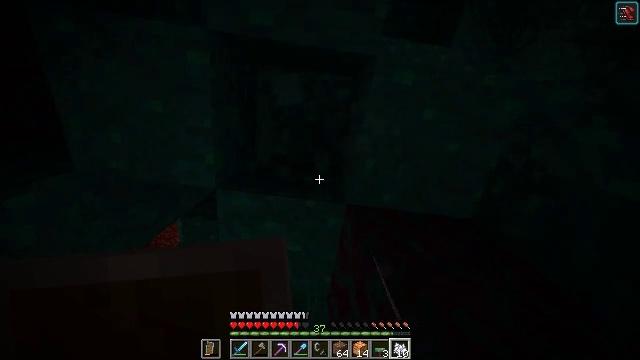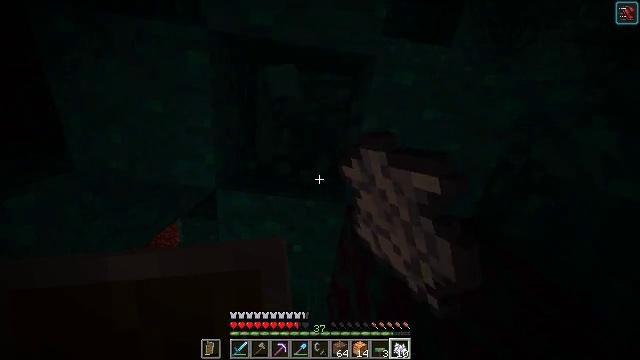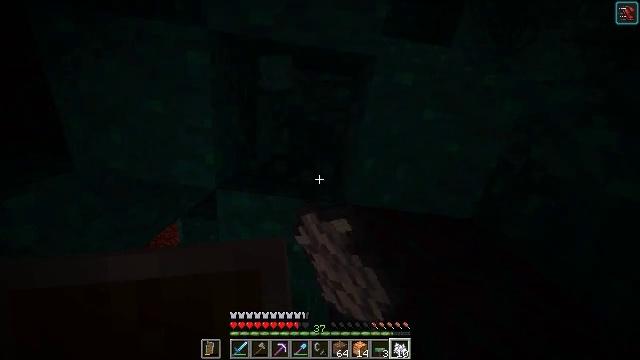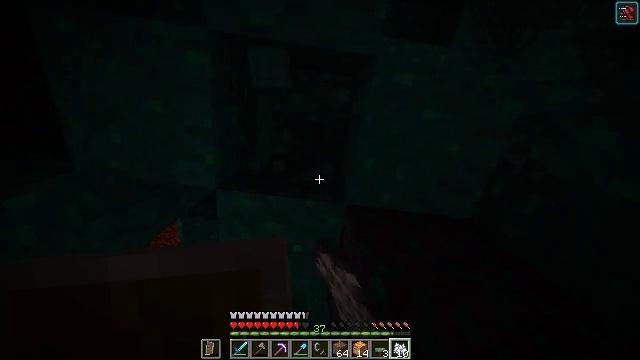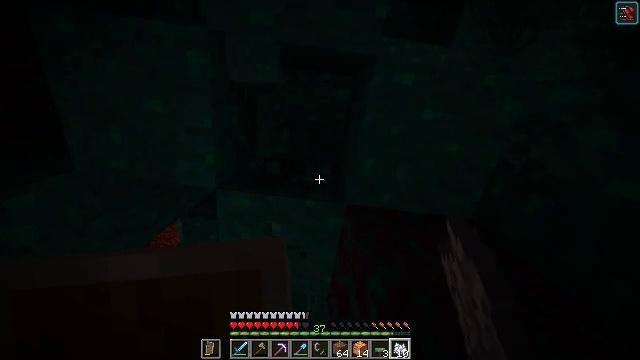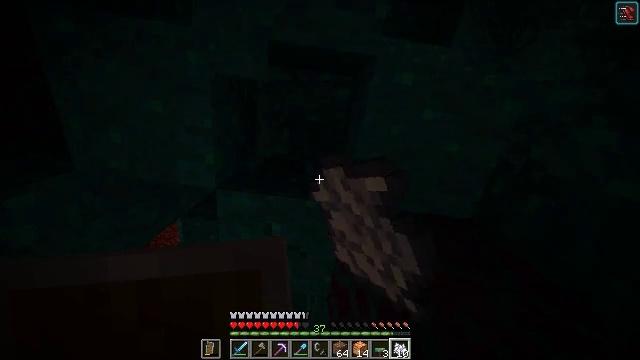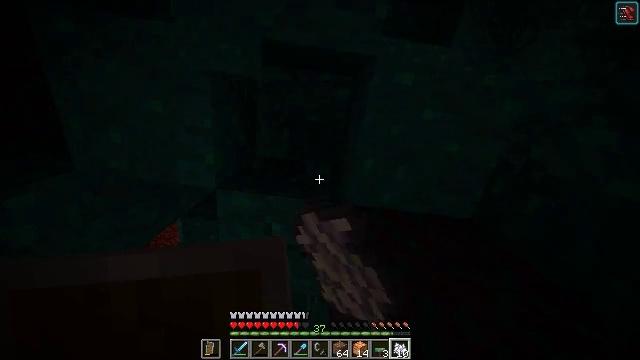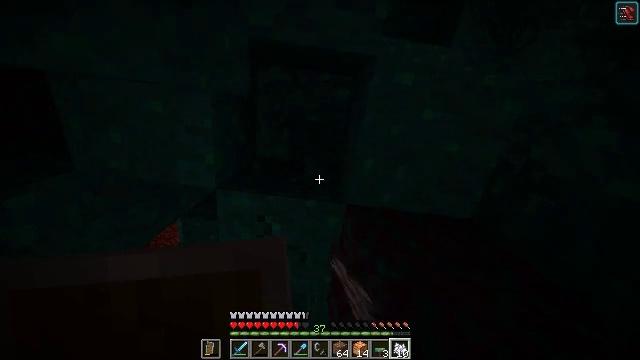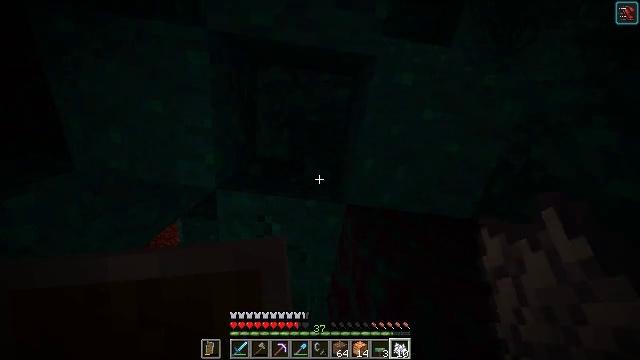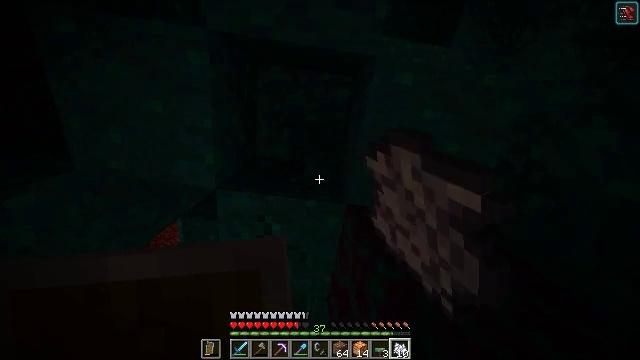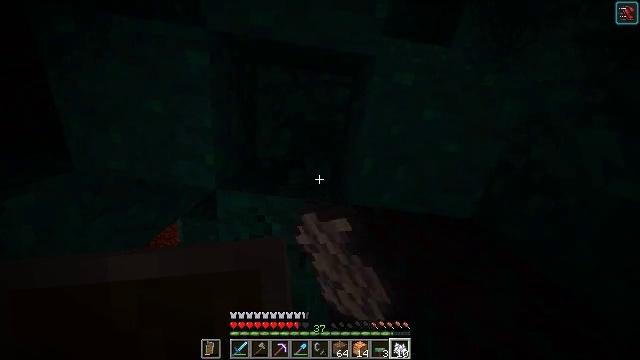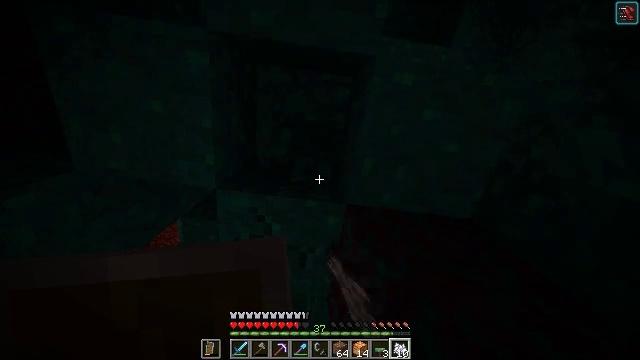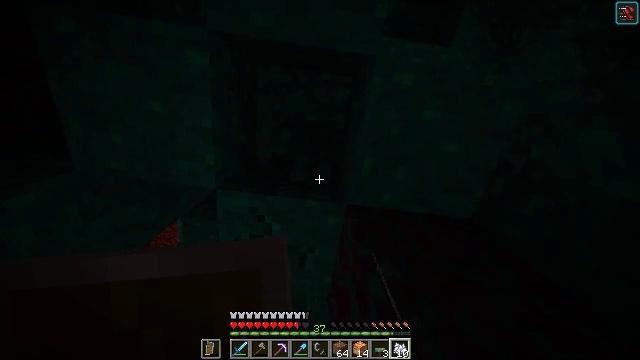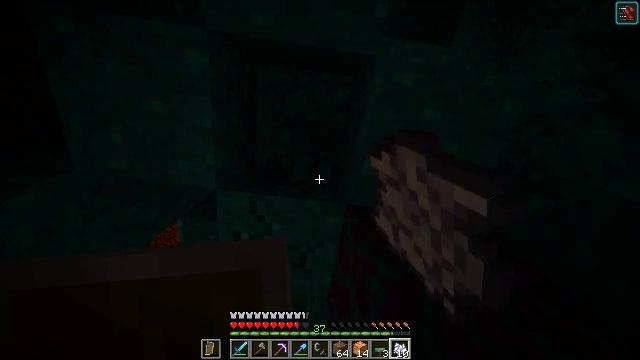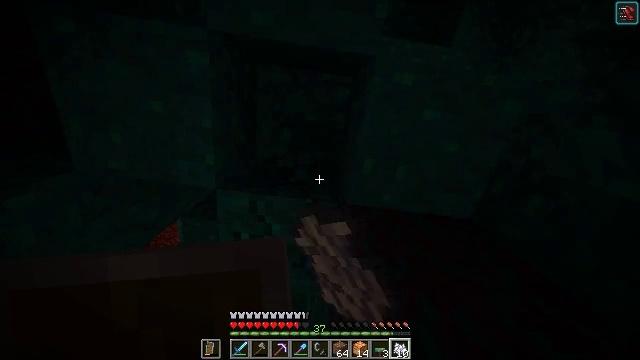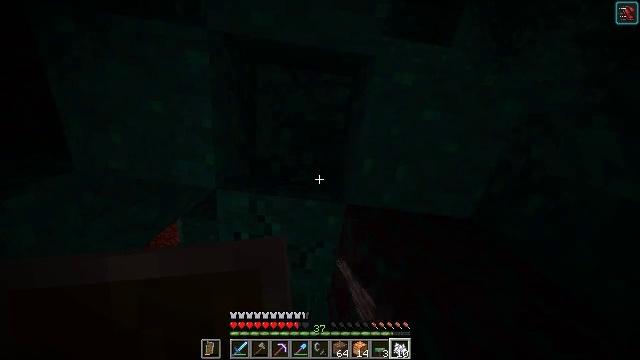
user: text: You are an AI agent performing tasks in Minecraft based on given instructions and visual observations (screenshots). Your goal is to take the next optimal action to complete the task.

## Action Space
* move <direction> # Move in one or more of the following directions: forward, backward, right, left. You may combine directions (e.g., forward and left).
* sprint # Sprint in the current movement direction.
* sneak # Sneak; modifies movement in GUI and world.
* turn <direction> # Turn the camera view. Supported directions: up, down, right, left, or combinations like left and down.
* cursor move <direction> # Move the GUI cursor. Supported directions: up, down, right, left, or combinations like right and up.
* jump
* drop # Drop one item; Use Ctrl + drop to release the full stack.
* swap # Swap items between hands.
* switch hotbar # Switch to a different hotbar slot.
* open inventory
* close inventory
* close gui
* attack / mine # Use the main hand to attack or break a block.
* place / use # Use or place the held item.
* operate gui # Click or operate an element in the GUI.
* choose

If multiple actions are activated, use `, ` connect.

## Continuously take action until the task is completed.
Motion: motion action
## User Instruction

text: Break the warped wart block.
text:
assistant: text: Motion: attack / mine
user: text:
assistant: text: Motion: attack / mine
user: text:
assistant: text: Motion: attack / mine
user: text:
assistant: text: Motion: attack / mine
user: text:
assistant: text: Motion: attack / mine
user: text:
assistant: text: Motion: attack / mine
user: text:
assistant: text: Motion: attack / mine
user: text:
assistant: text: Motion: attack / mine
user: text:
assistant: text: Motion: attack / mine
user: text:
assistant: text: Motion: attack / mine
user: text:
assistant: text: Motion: attack / mine
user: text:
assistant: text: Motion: attack / mine
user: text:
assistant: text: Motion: attack / mine
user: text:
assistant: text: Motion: attack / mine
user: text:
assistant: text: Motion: attack / mine
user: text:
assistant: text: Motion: attack / mine
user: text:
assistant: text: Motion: attack / mine
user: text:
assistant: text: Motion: attack / mine
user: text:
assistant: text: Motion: attack / mine
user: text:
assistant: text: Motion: attack / mine
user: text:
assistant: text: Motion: attack / mine
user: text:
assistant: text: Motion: attack / mine
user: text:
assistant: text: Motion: attack / mine
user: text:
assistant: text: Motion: attack / mine
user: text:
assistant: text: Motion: attack / mine
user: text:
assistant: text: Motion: attack / mine
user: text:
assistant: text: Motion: attack / mine
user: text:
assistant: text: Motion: attack / mine
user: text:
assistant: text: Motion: attack / mine
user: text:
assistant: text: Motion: attack / mine